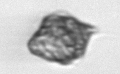
Label: Kryptoperidinium_triquetrum